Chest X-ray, PA view. Patient: 48 years old, sex M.
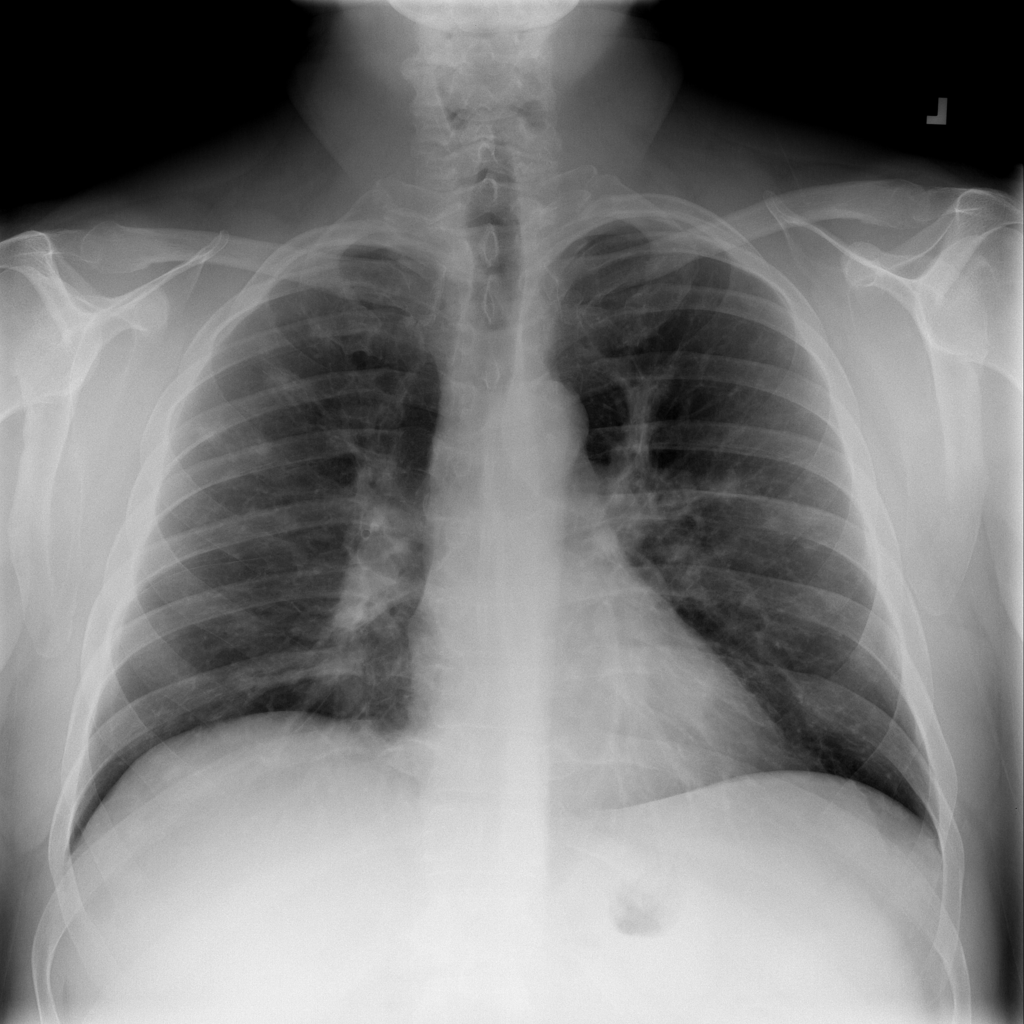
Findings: Atelectasis, Nodule